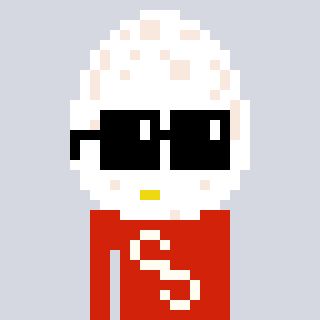
a pixel art character with square black sunglasses, a egg-shaped head and a red-colored body on a cool background